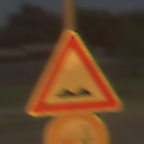
Verkehrszeichen: UnebeneFahrbahn
Zusatzzeichen unten: VerbotUeberholenEinspurigeFahrzeuge
Umgebung: Outdoor, Nature
Tageszeit: Midday
Wetter: Clear
Licht: Natural
Jahreszeit: NotSpecified
Kontrast: HighContrast